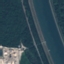
Land use / land cover: River